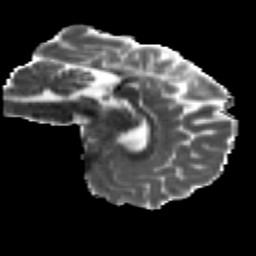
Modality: MD
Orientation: sagittal
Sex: male
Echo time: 0.114 s